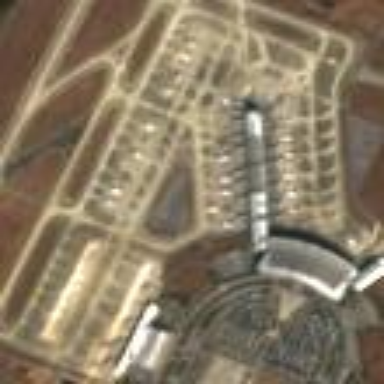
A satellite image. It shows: Apron at the airport.